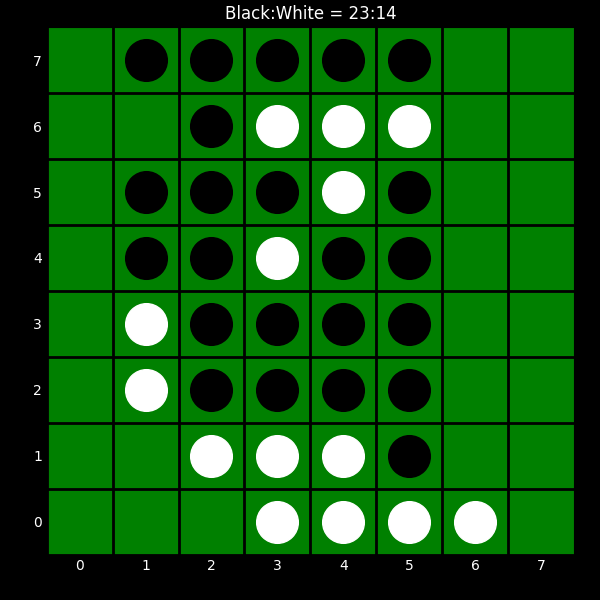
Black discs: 23
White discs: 14